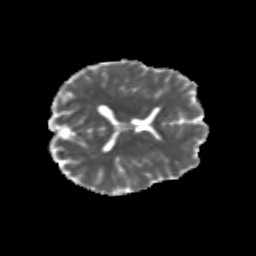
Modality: MD
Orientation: axial
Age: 23
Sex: male
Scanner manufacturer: siemens
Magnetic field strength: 3 T
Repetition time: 3.5 s
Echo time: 0.113 s